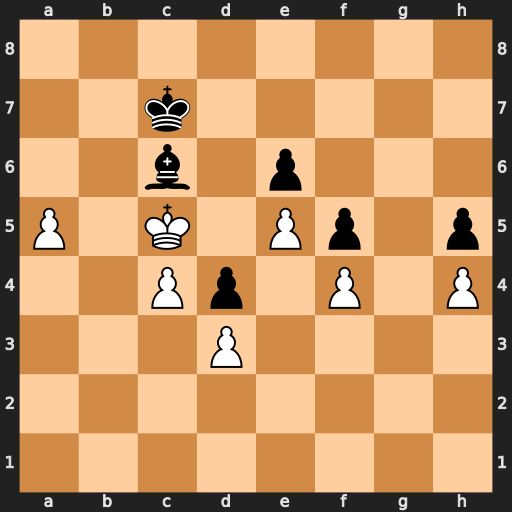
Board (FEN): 8/2k5/2b1p3/P1K1Pp1p/2Pp1P1P/3P4/8/8
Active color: w
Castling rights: -
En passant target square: -
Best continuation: Kxd4 Bh1 Kc5